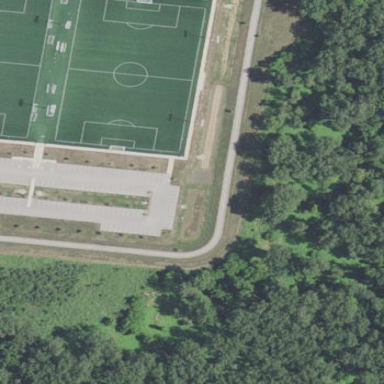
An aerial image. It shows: Soccer pitch for leisureland activities.